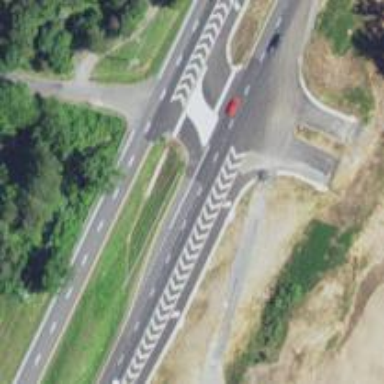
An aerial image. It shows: Trunk link road with asphalt surface.